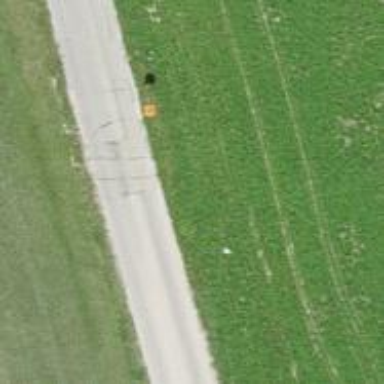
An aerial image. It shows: Pole with roofed pipeline marker.